Question: How to align image next to input field using bootstrap,
I applied in the following way, but so much blank space is displaying.
'''
<div class="form-group">
<div class="col-md-3">
<label class="control-label">Account Number</label>
<input type="text" class="form-control">
</div>
<div class="col-md-1">
<button class="btn-icon btn-icon-print"><img src="images/search.png"></button>
</div>
</div>
'''
image snapshot:

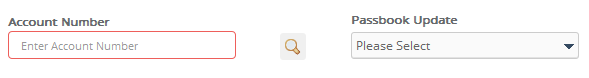
Answer: Its because you are seperating your columns... you see, your button is an own md-1 column, while your bar is an md-3 column... between every column is a 15px margin (total of 30) on left and right. Better do it different.
Something like maybe
'''
<div class="form-group">
<div class="col-md-3">
<div class="col-md-9 margin-fix">
<label class="control-label">Account Number</label>
<input type="text" class="form-control">
</div>
<div class="col-md-3 margin-fix">
<button class="btn-icon btn-icon-print"><img src="images/search.png"></button>
</div>
</div>
</div>
<style>
.margin-fix {margin-left, margin-right: 0px;}
</style>
'''
This way you wrap it inside the col-md-3. Still you have now a margin problem, however since I applied a margin-fix on your elements, it shouldn't be registering the margin, and thus put it all next to each other.
You can make it bigger by changing it to a col-md-4. You use the col-md-3 actually now as a container to wrap it in, and it will all scale with the size of the column you apply.
edit.
if you seek to have the button inline, look at bootstraps layout
'''
<div class="input-group">
<span class="input-group-btn">
<button class="btn btn-default" type="button">Go!</button>
</span>
<input type="text" class="form-control" placeholder="Search for...">
</div>
'''
The input group is a very cool feature which allows items to be "wrapped" within the element.
<URL>